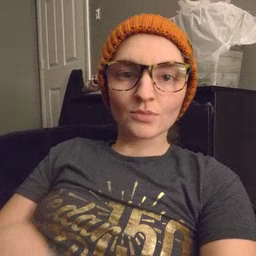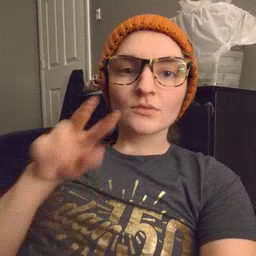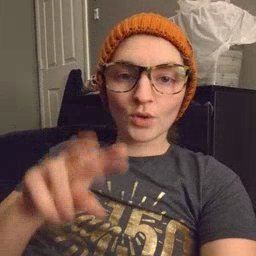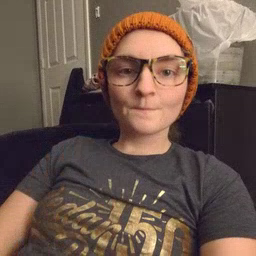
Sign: look